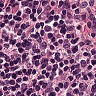
Metastatic tissue present: no